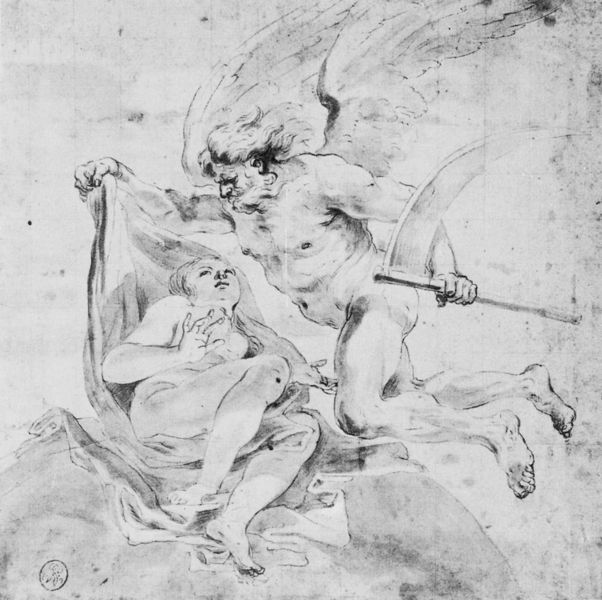
Titel: Chronos enthüllt die Wahrheit
Künstler: Giovanni Lorenzo Bernini
Institution: Paris, Musée du Louvre
Schlagwörter: akt, flügel, mann, nackt, frau, skizze, zeichnung, tuch, alt, bart, gesichter, jung, gesicht, tod, mantel, tücher, paar, fliegen, engel, füße, liegen, muskeln, liegend, nacktheit, schweben, schwarzweiß, stempel, sterben, biblisch, sense, packen